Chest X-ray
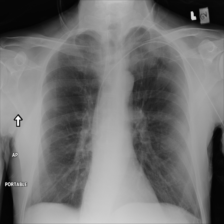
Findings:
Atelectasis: negative
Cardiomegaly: negative
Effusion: negative
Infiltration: negative
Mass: negative
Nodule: negative
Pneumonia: negative
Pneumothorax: negative
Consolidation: negative
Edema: negative
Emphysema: negative
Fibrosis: negative
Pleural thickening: negative
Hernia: negative